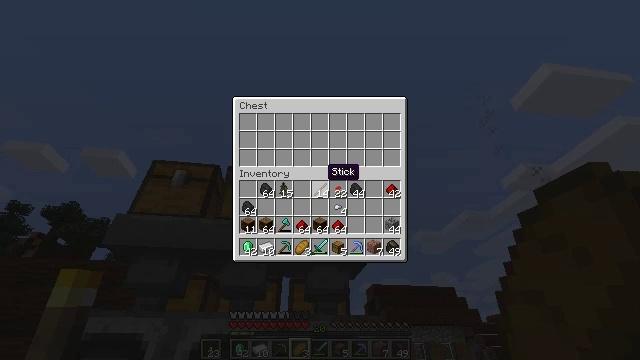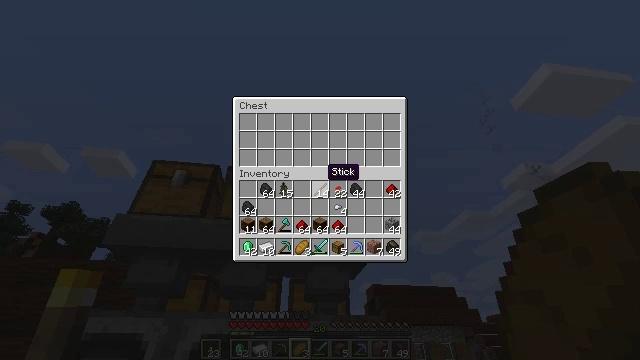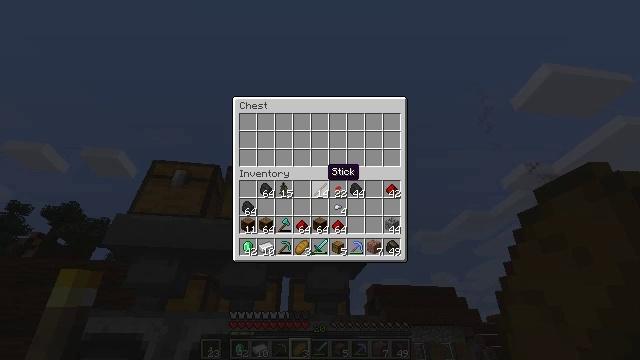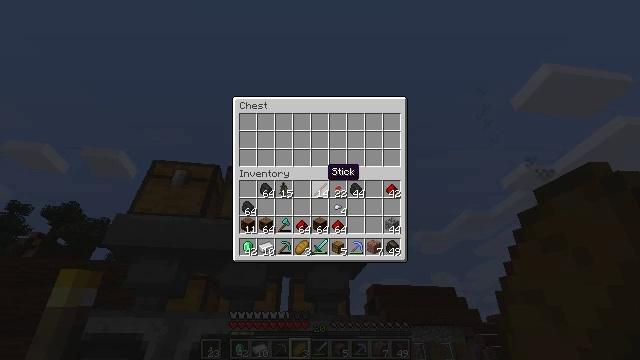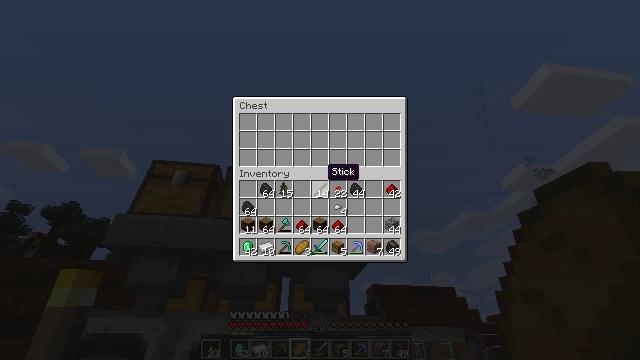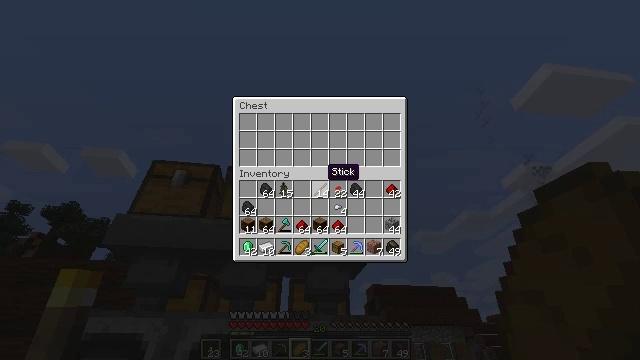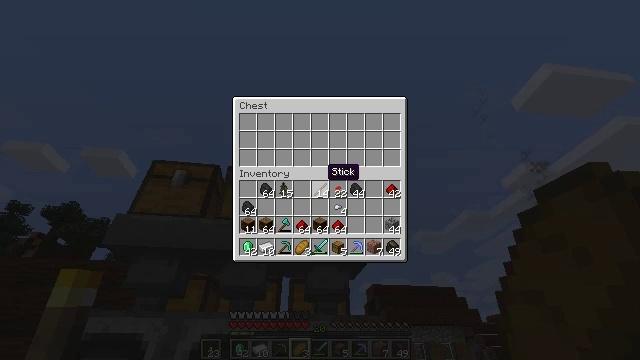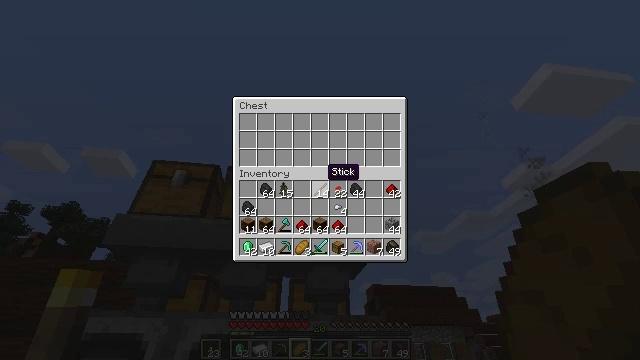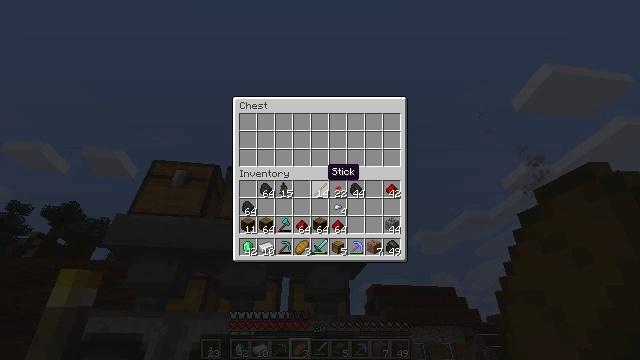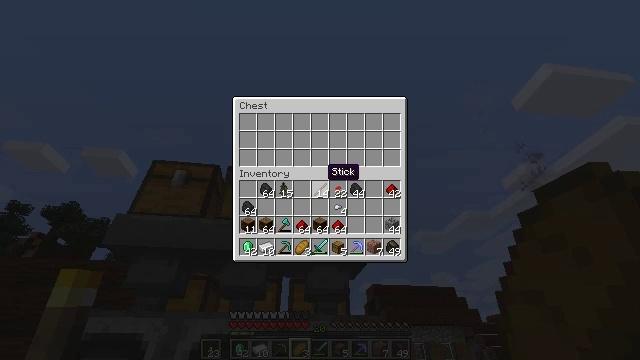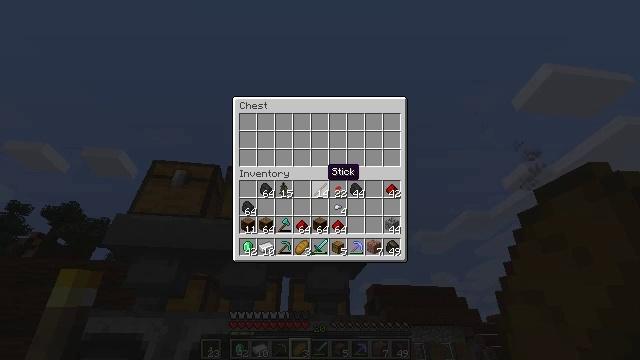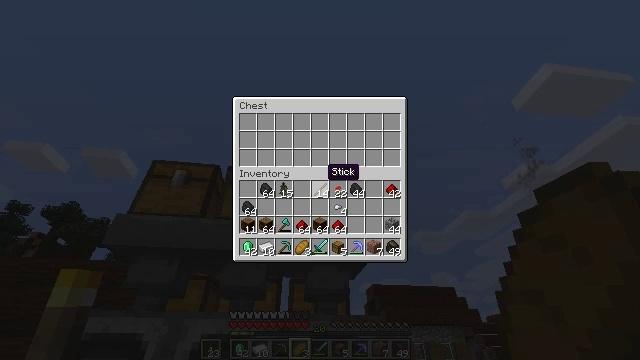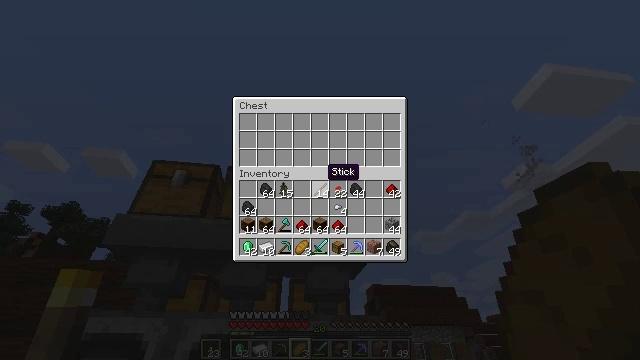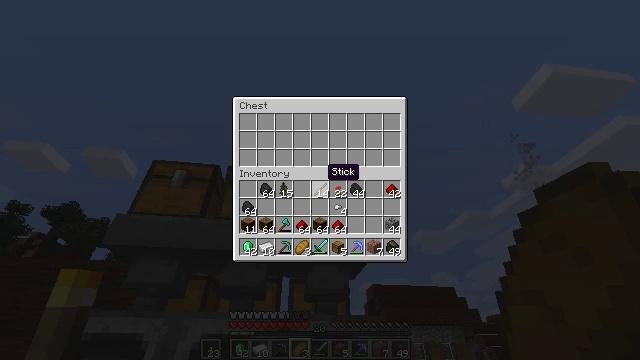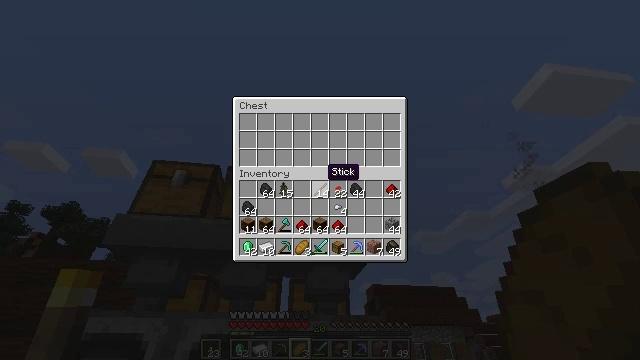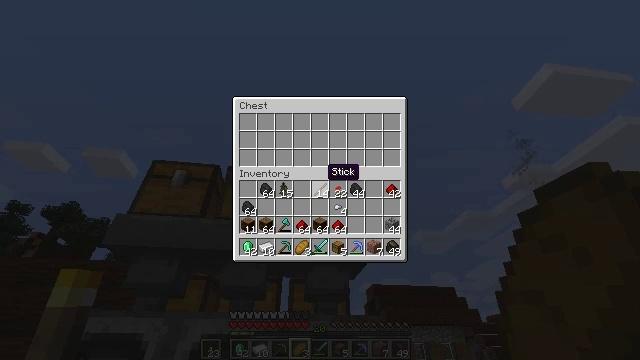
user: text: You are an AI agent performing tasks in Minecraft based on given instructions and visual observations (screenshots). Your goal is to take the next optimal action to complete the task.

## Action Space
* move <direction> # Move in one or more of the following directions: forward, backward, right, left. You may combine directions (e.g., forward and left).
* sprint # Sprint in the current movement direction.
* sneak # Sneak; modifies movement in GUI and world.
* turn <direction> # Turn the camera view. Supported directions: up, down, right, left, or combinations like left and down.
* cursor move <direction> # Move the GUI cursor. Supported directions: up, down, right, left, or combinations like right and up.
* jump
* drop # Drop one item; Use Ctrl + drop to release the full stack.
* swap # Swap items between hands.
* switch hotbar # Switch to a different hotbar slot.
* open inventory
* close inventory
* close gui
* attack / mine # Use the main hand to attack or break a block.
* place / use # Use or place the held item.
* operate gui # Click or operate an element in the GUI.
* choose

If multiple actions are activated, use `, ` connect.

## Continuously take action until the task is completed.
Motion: motion action
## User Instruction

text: Put necessary items in the crafting grid to craft an emerald.
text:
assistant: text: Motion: no_op
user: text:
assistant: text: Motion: no_op
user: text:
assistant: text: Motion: no_op
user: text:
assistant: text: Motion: no_op
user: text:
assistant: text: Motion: no_op
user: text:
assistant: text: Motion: no_op
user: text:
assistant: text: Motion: no_op
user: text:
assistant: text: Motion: no_op
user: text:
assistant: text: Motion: no_op
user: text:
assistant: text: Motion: no_op
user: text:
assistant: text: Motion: no_op
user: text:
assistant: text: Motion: no_op
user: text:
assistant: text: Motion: no_op
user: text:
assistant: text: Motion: no_op
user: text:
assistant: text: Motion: no_op
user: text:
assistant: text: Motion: no_op
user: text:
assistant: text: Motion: no_op
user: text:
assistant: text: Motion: no_op
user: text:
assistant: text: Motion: no_op
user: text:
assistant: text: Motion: no_op
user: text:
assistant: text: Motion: no_op
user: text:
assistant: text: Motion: no_op
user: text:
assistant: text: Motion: no_op
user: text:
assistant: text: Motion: no_op
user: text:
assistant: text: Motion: no_op
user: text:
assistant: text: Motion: no_op
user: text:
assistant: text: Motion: no_op
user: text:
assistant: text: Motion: no_op
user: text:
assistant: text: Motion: no_op
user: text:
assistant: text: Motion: no_op